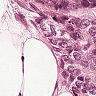
Metastatic tissue present: yes